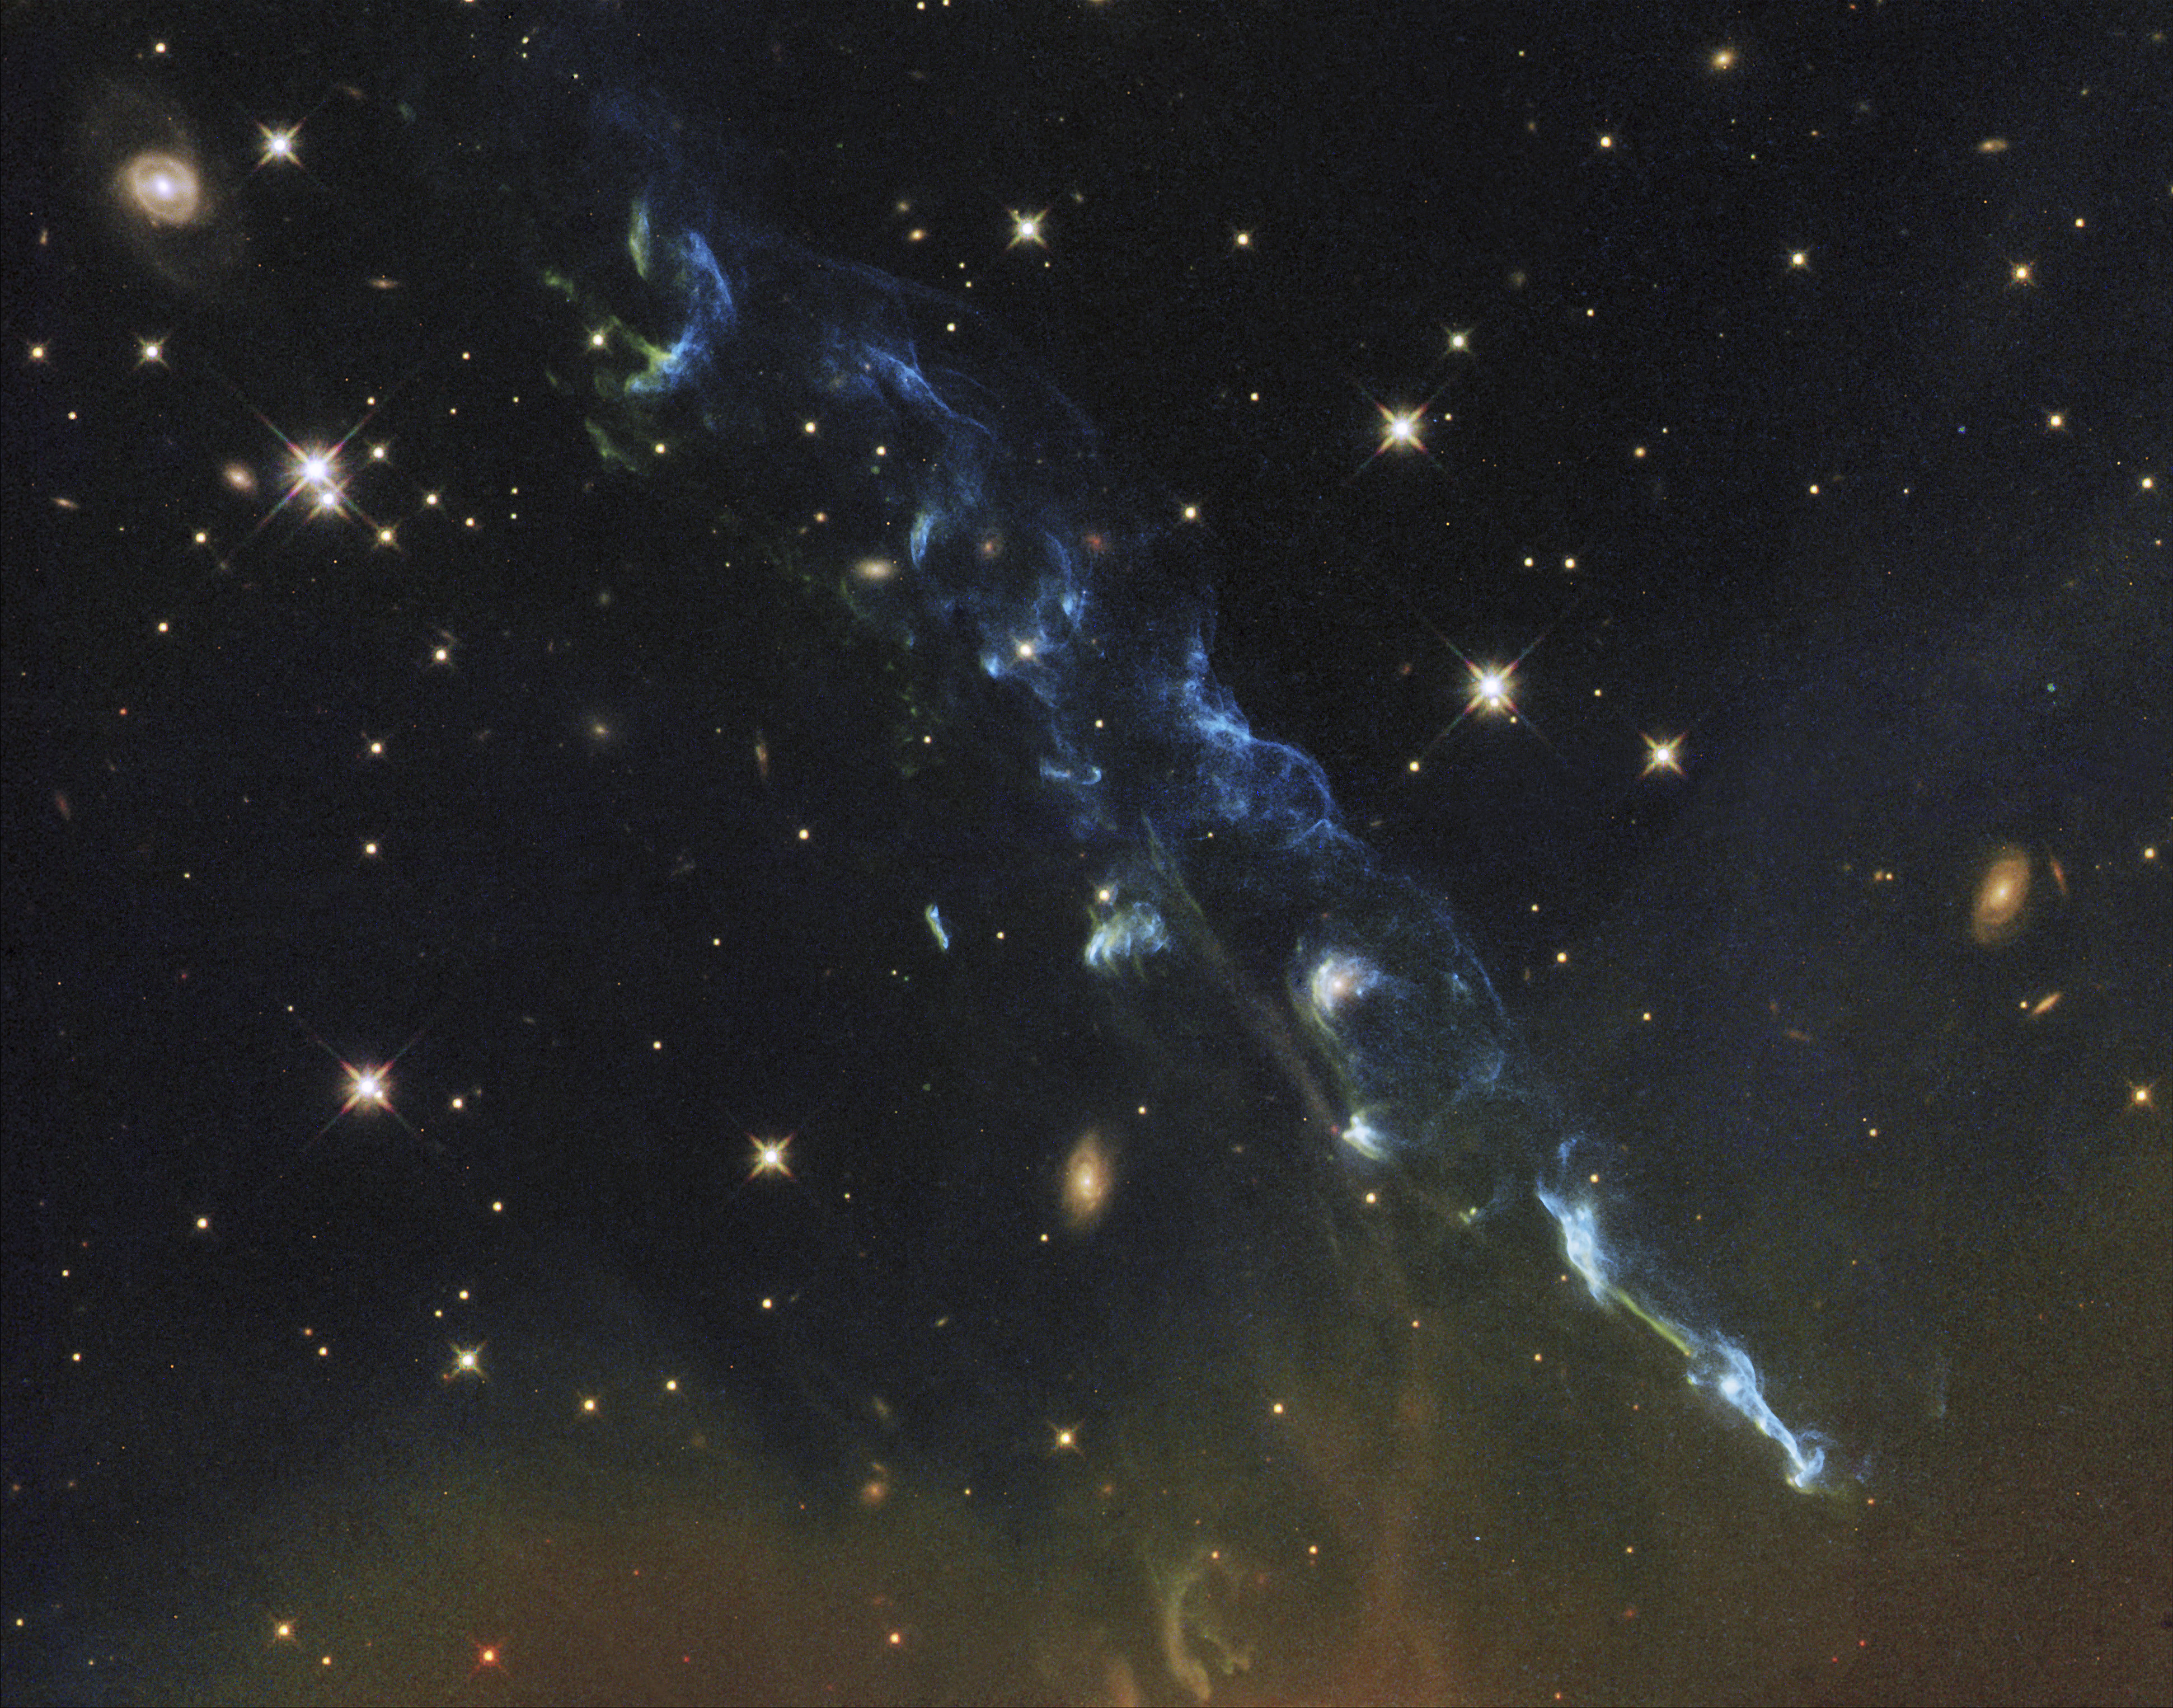
Hubble Views a Cosmic Skyrocket Hubble Views a Cosmic Skyrocket